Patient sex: M
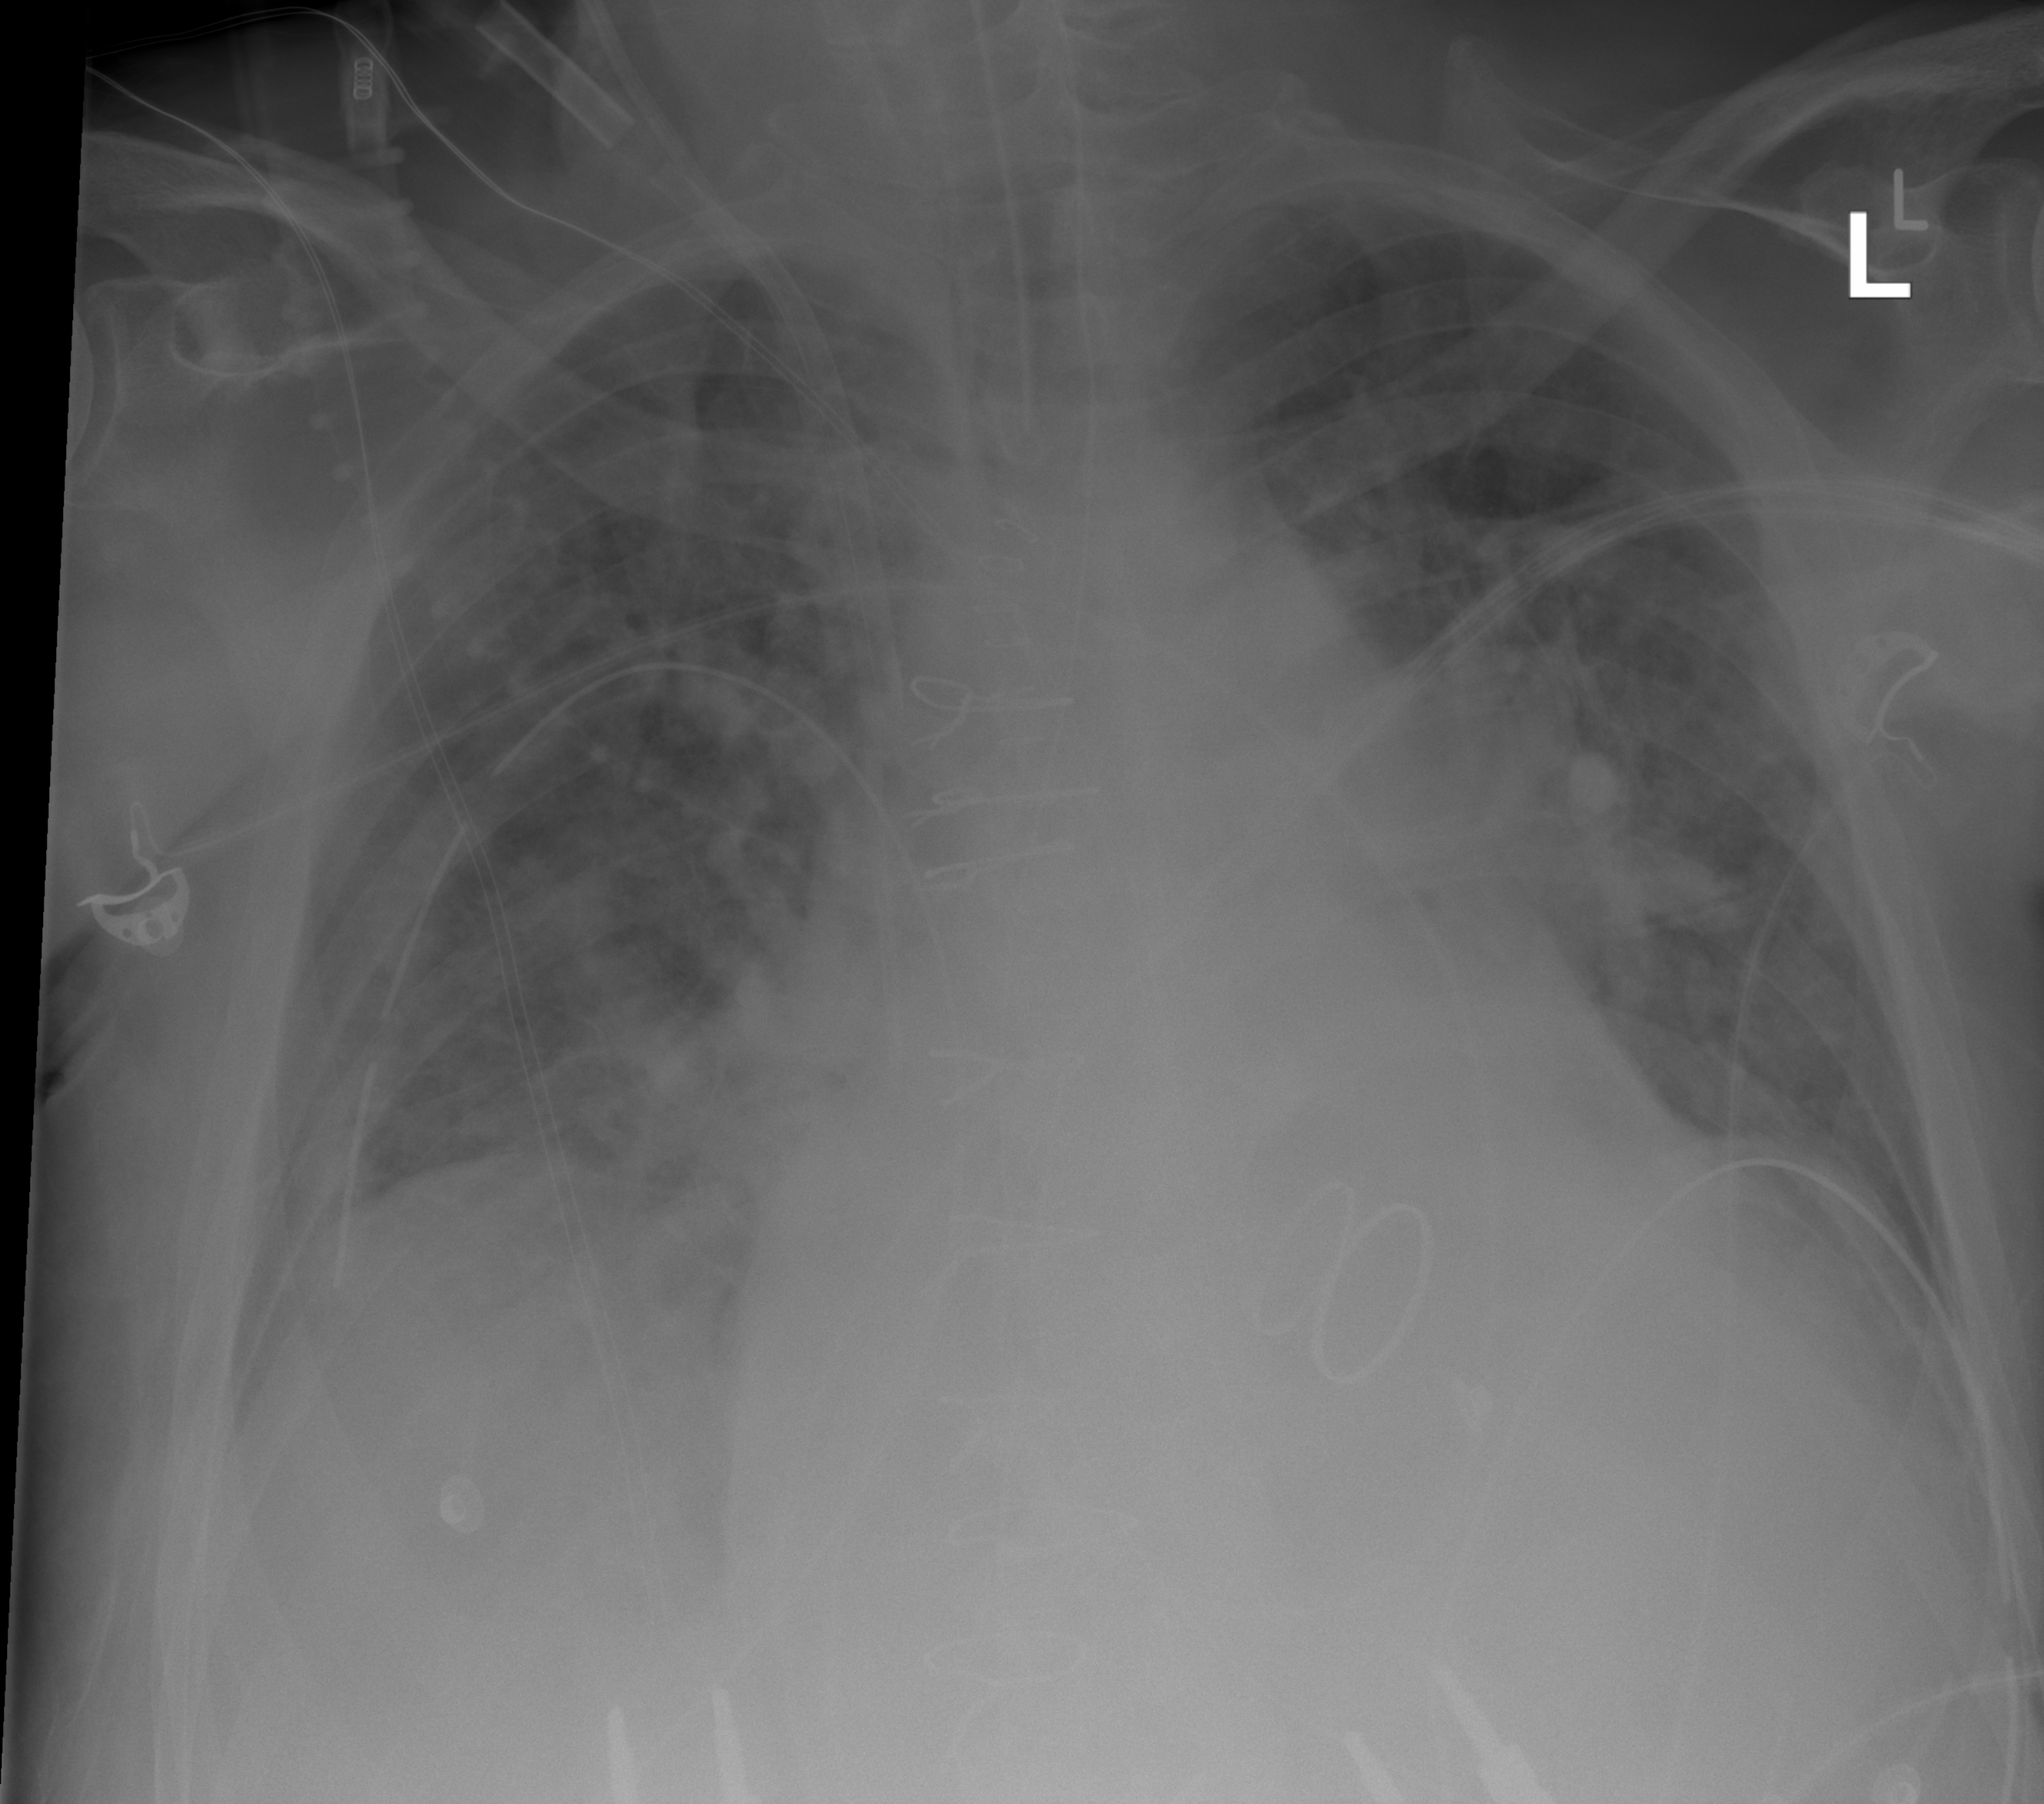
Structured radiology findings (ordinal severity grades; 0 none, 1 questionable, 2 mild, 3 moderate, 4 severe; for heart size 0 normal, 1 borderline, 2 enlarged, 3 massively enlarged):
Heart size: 0
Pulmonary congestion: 2
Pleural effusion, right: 0
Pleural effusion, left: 2
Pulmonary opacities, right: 0
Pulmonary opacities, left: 2
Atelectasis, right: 0
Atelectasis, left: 2